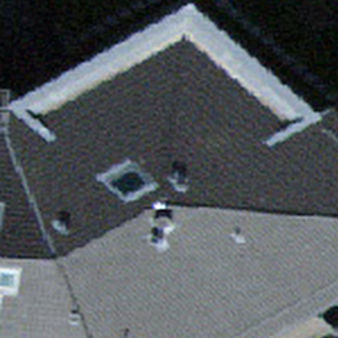
Label: other